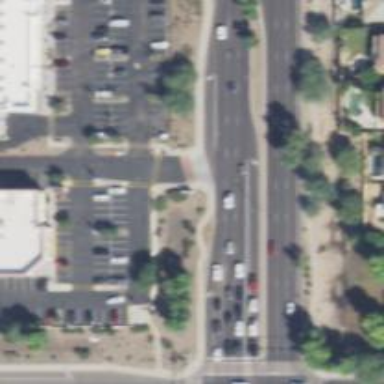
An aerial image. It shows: Unmarked footway crossing with traffic island.